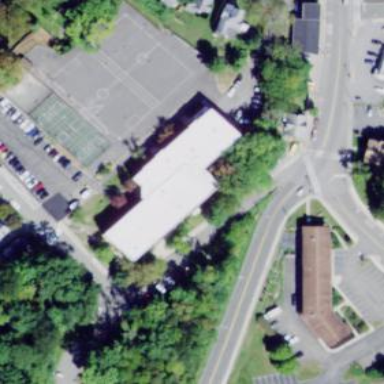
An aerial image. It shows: School building.